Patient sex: F
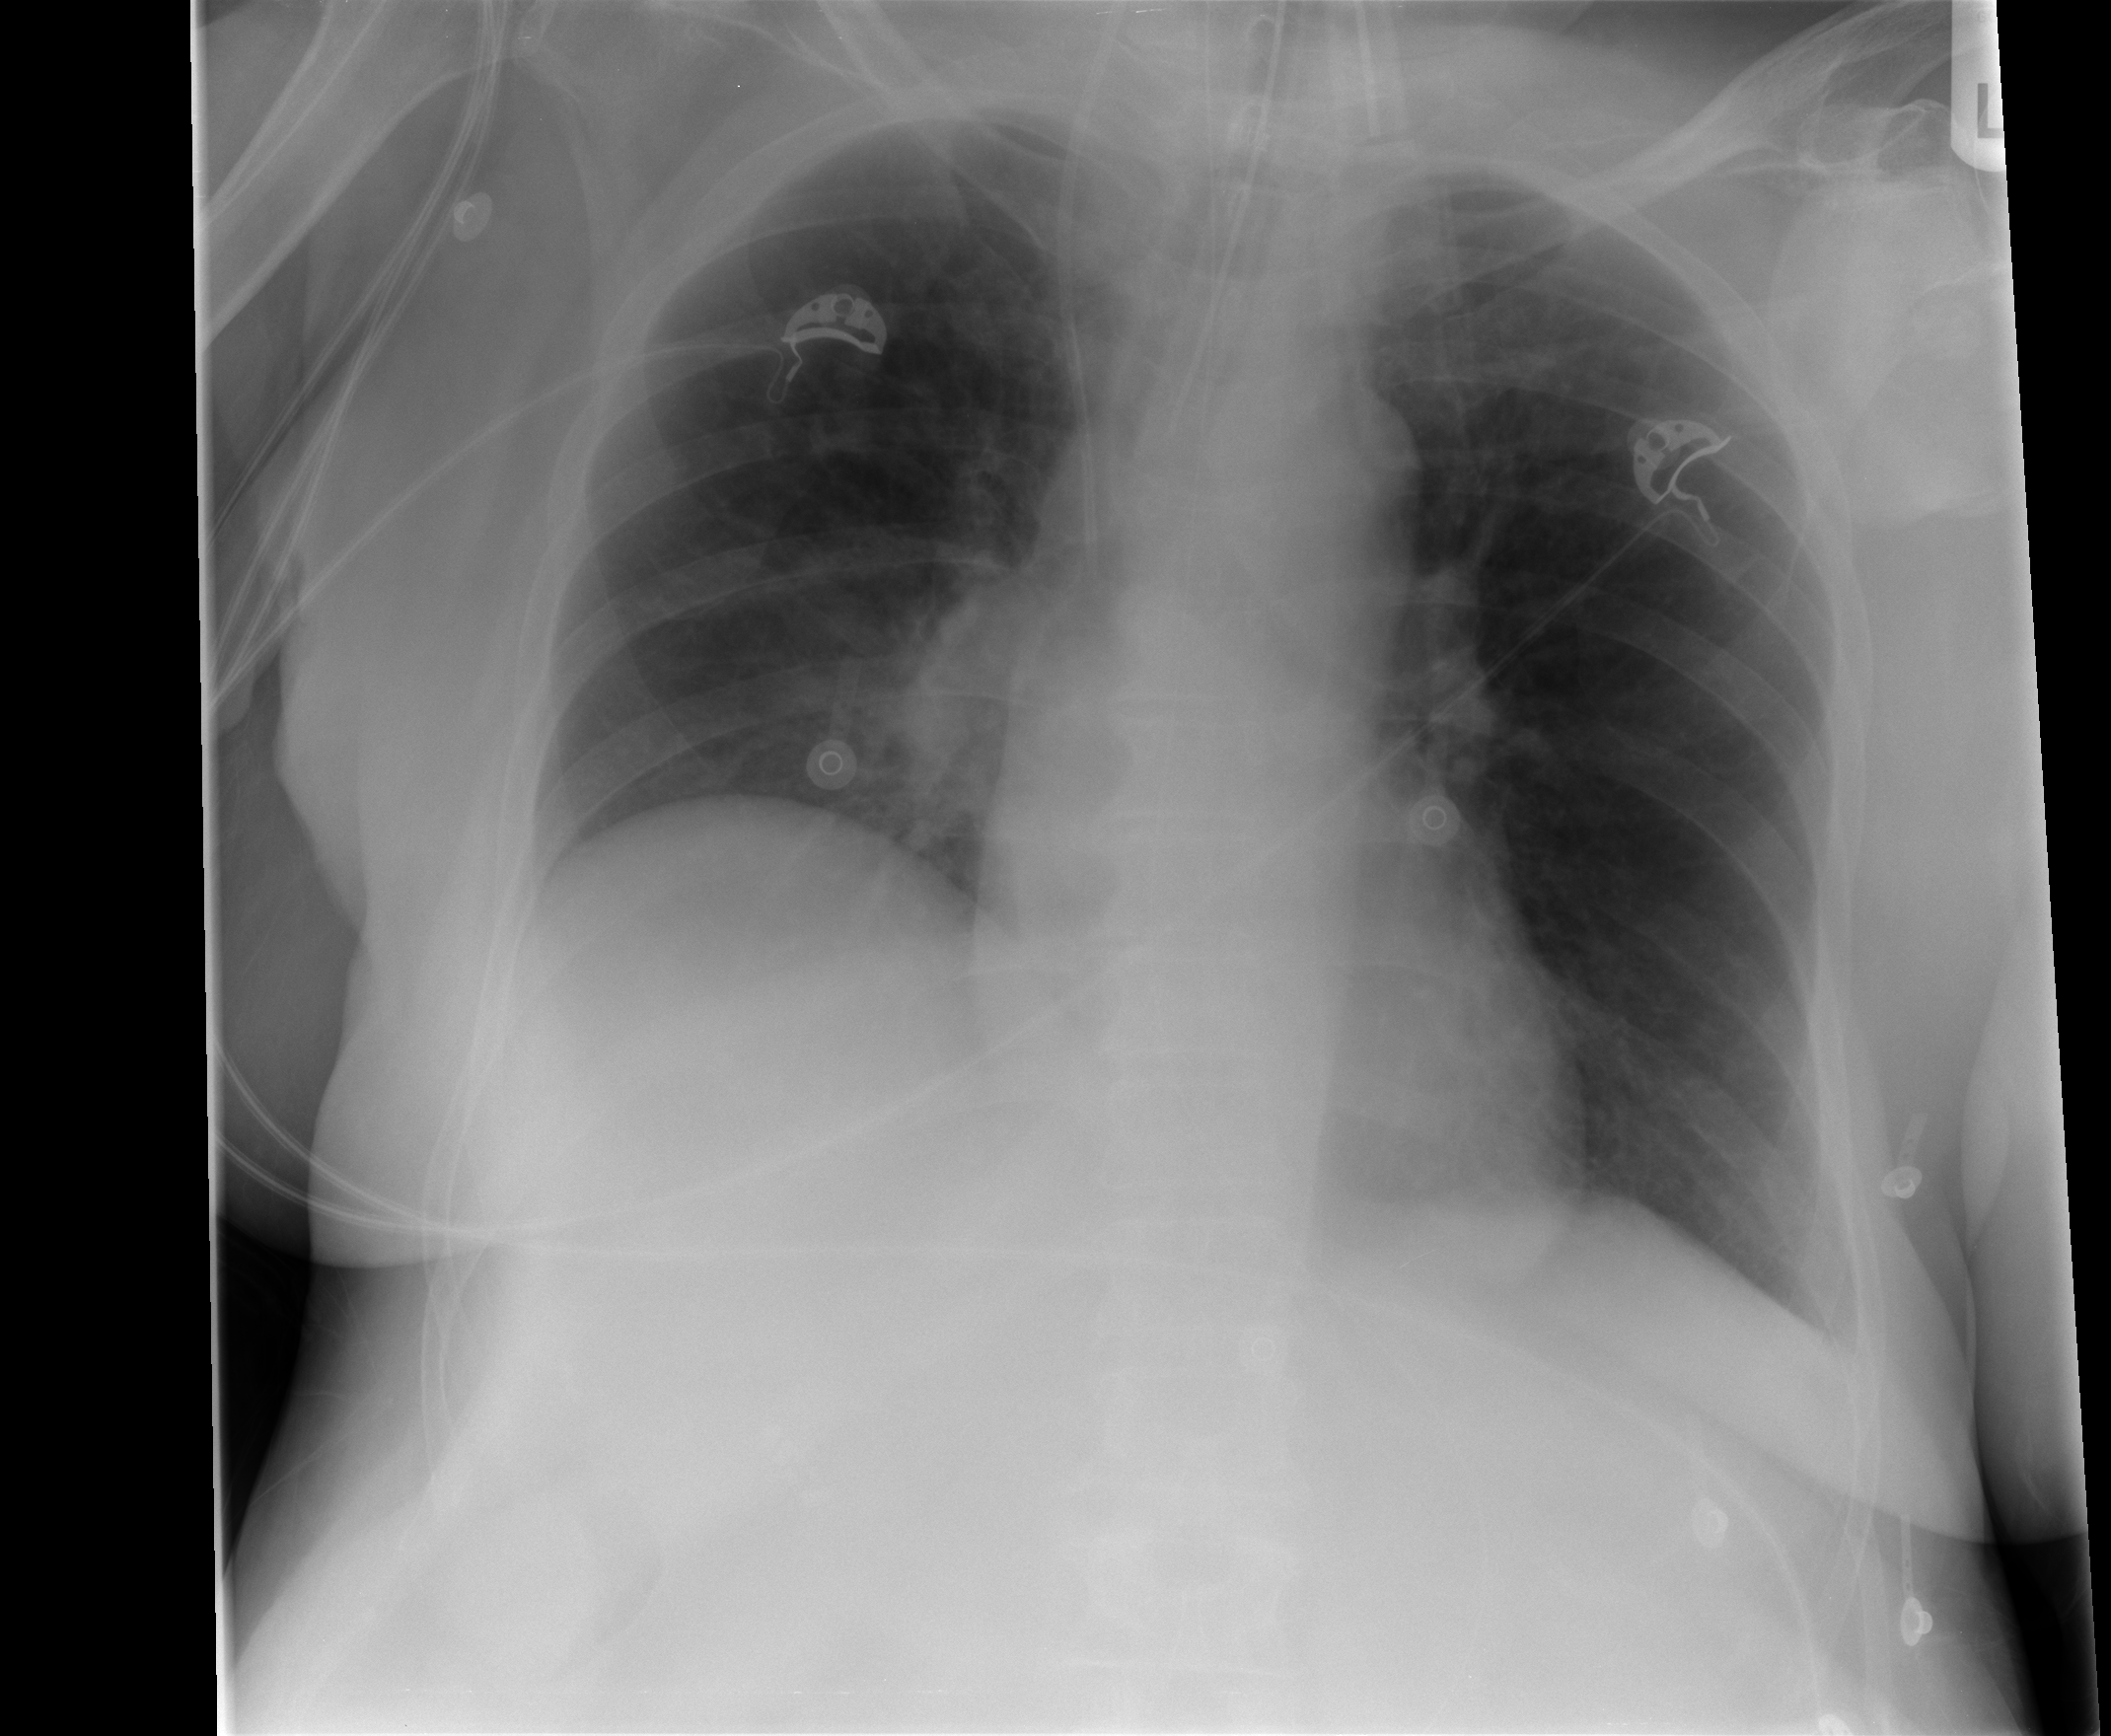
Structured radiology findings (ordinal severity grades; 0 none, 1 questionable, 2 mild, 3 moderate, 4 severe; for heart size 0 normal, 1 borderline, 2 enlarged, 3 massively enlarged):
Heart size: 0
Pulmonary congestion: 0
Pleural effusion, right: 0
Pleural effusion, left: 0
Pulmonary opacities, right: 0
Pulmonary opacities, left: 0
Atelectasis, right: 2
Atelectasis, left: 0